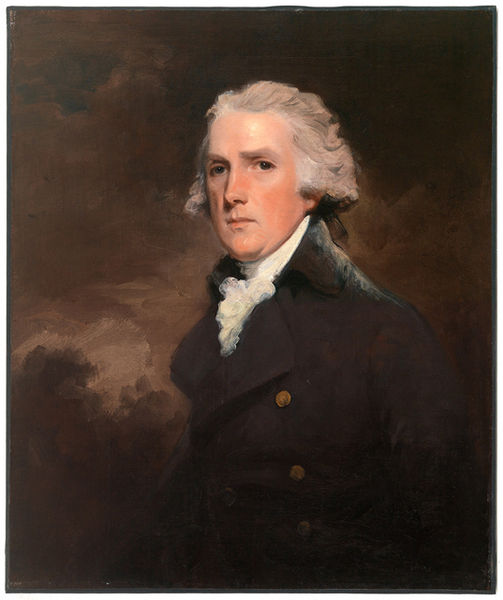
Titel: Edward Lascelles, Baron Harewood, 1st Earl of Harewood (1740-1820)
Künstler: John Hoppner
Standort: Amherst (Massachusetts, USA)
Institution: Mead Art Museum, Amherst College
Schlagwörter: dunkel, gemälde, mann, wolken, jacke, kragen, porträt, locken, blue, napoleon, red, white, black, blouse, collar, dark, face, gray, grey, hair, nose, painting, portrait, sit, sitting, halstuch, looking, picture, brown, knöpfe, cloud, man, sky, noble, look, chin, coat, silk, buttons, jacket, muddy, tie, person, blush, cheeks, art, eye, american, angry, goldknöpfe, button, weißhaarig, serious, wig, enlightenment, rosy, general, stern, portraiture, navy blue, murky, solemn, eisenhauer, washington?, cravate